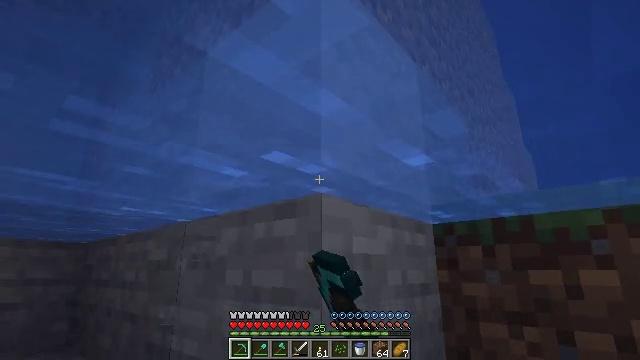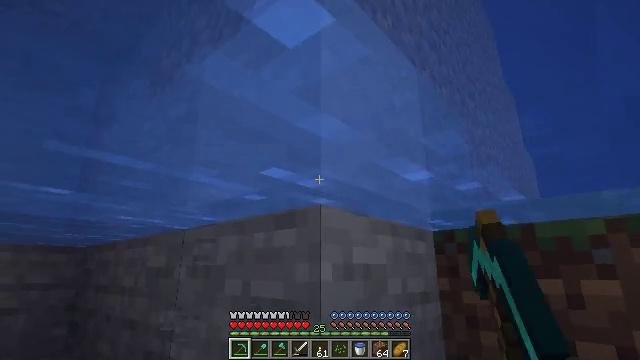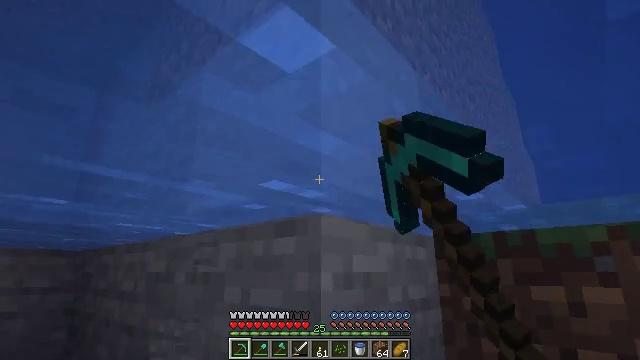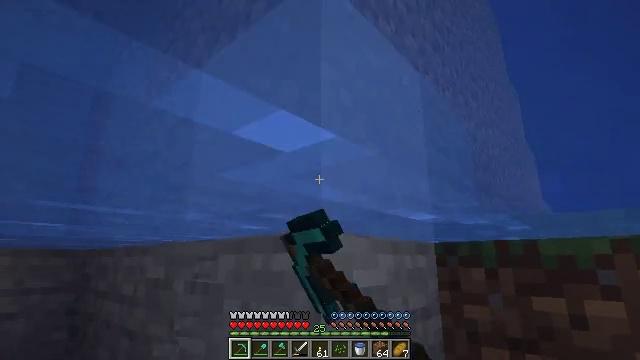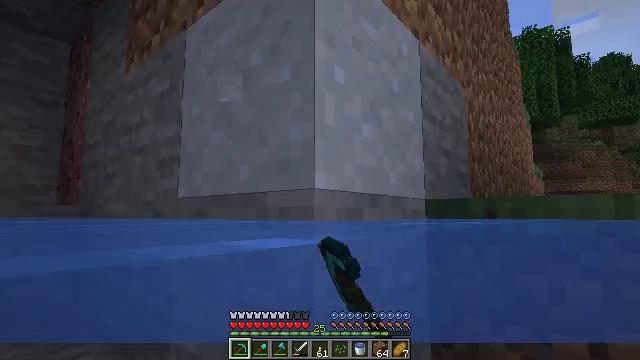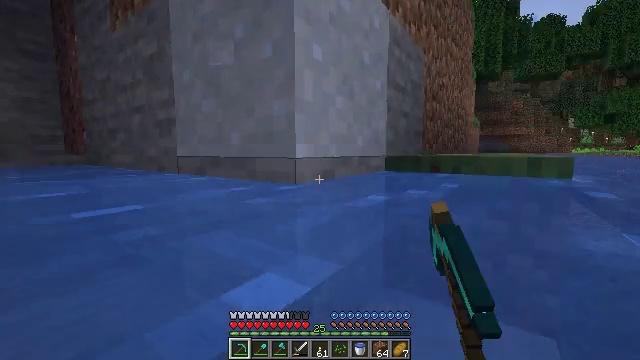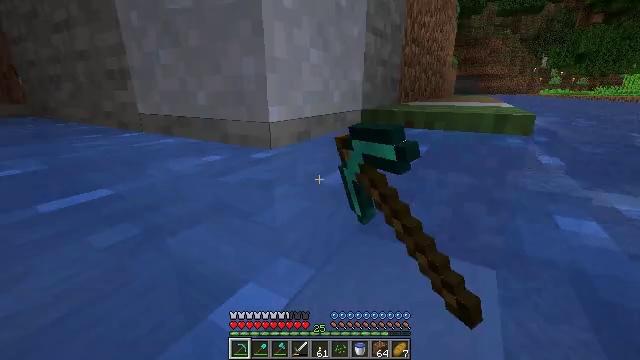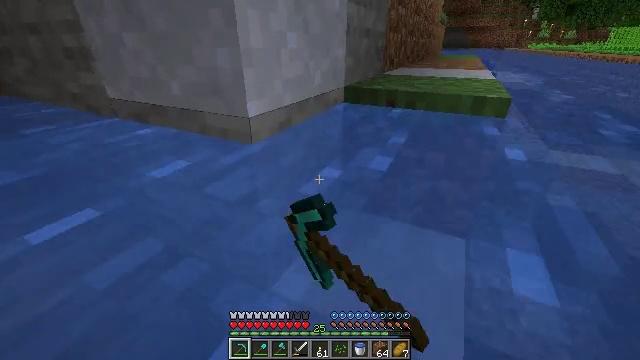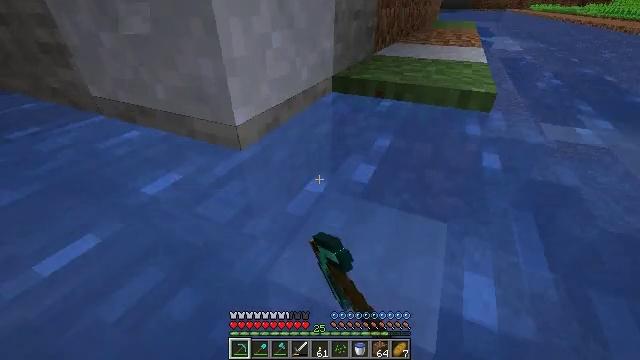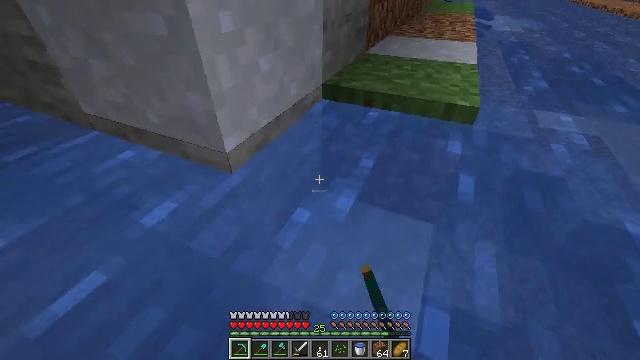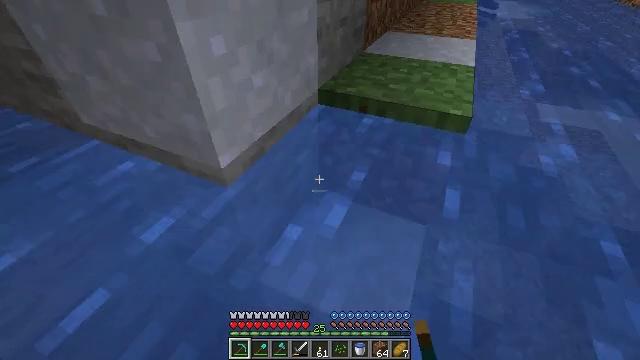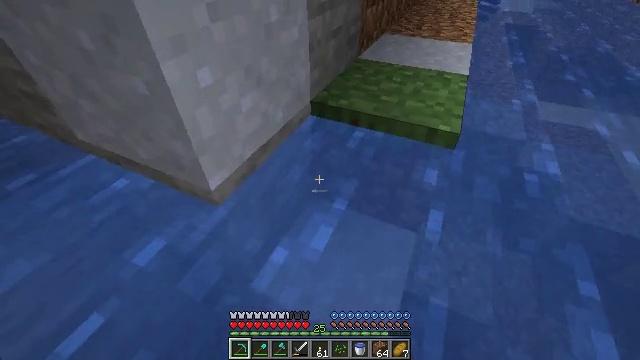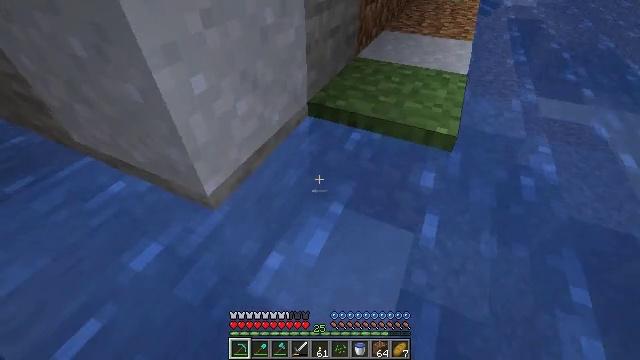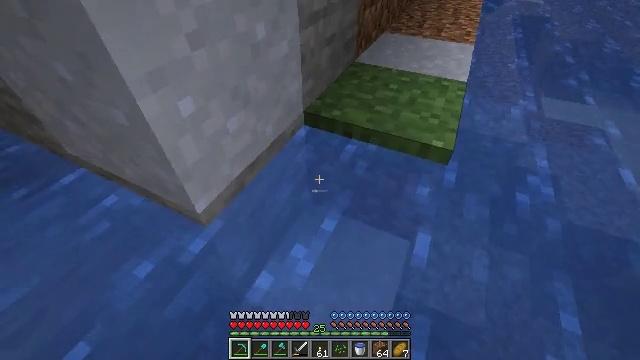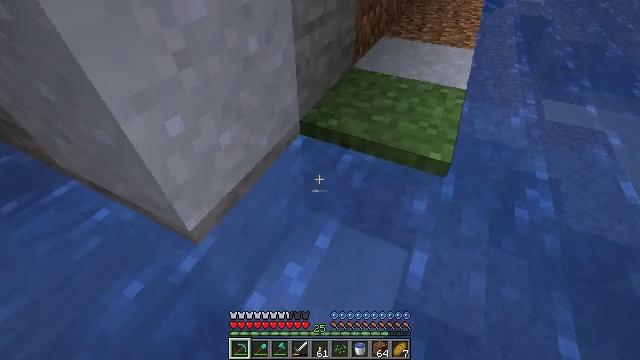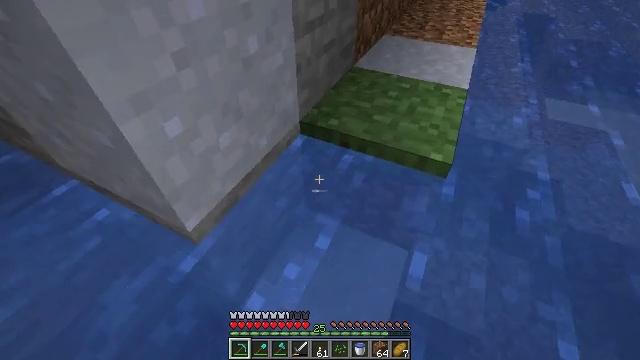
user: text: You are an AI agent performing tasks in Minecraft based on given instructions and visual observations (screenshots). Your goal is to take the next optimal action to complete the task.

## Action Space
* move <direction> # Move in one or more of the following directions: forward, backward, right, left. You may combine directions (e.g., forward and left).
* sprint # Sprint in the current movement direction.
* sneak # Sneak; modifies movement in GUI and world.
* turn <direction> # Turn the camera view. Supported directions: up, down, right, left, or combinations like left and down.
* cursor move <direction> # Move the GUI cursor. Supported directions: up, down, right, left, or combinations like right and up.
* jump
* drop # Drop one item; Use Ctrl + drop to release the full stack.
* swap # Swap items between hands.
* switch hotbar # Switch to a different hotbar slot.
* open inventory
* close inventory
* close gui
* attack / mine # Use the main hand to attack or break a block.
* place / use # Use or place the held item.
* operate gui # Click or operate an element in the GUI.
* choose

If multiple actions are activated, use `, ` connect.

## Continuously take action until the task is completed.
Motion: motion action
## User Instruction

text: Mine the clay from the riverbed.
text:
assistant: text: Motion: attack / mine, jump
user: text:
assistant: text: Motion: attack / mine, jump
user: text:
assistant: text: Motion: turn down, attack / mine, jump
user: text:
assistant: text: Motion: turn right and down, attack / mine, jump
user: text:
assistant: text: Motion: turn right and down, attack / mine, jump
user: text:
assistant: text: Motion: move forward and move right, turn right and down, attack / mine, jump
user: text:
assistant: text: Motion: move forward and move right, turn right and down, attack / mine, jump
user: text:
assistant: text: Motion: move forward and move right, turn right and down, attack / mine, jump
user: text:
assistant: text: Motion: move forward and move right, turn down, jump
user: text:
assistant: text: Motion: move forward and move right, turn down
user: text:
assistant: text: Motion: move forward and move right, turn down
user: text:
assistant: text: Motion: move forward, turn down
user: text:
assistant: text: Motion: move forward, turn down
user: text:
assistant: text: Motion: move forward
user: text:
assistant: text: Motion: move forward
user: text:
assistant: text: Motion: move forward
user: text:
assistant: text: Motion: move forward
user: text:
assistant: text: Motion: move forward, turn left
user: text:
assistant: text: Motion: move forward, turn left
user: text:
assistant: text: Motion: move forward, turn left and up
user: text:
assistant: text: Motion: move forward, turn left and up
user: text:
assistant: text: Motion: move forward, turn left and up
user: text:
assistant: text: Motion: turn left and up
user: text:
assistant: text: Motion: turn left and up
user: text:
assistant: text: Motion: turn left and up
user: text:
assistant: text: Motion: turn left and up
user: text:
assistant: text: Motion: turn left and up, switch to hotbar 3
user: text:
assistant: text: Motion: turn left and up, attack / mine, switch to hotbar 3
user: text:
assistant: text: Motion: turn up, attack / mine, switch to hotbar 3
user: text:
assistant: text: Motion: turn up, attack / mine